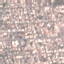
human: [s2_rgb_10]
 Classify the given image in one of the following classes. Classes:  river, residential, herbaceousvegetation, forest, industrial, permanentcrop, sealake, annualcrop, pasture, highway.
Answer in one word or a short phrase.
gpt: Residential